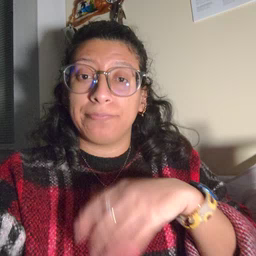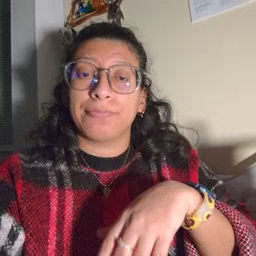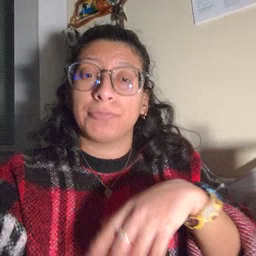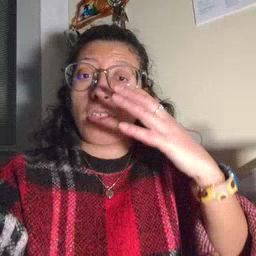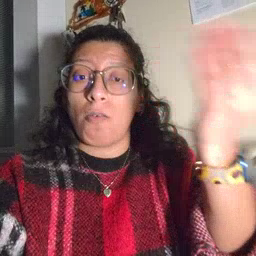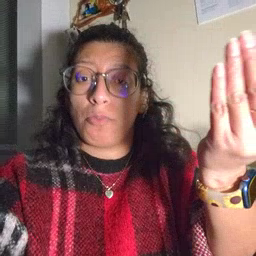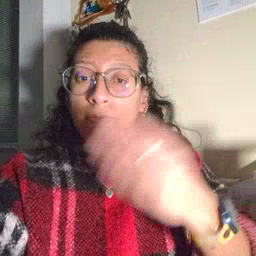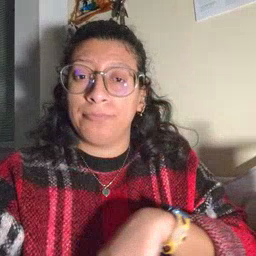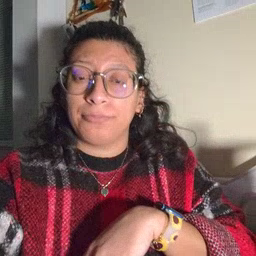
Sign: go